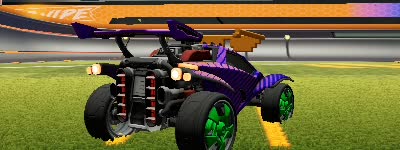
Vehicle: octane